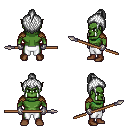
a pixel art fantasy rpg character, male body template, orc, green skin, leather shoulder armor, white pants, white short topknot hairstyle, metal gloves, brown shoes, spear, four views (front, back, left, right), 2x2 character sprite sheet, small pixel art, hard edges, no anti-aliasing